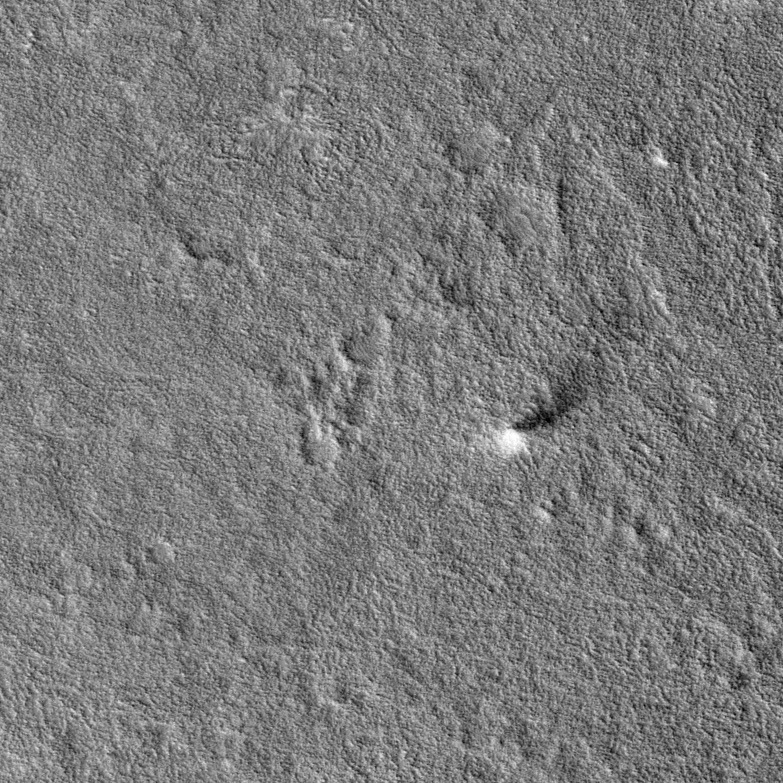
Label: dustdevil